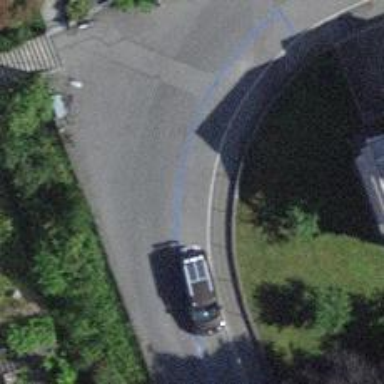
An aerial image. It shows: Kerb barrier.